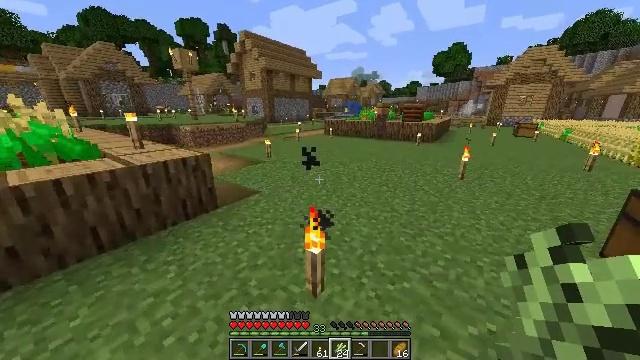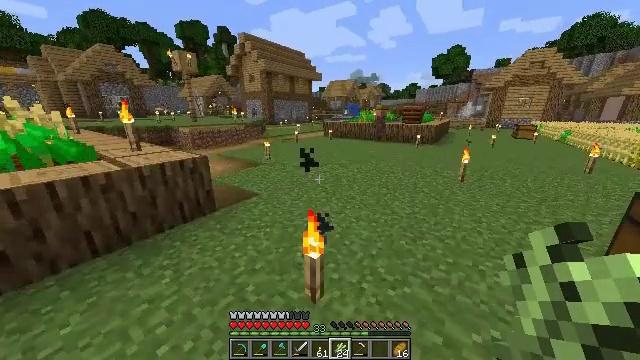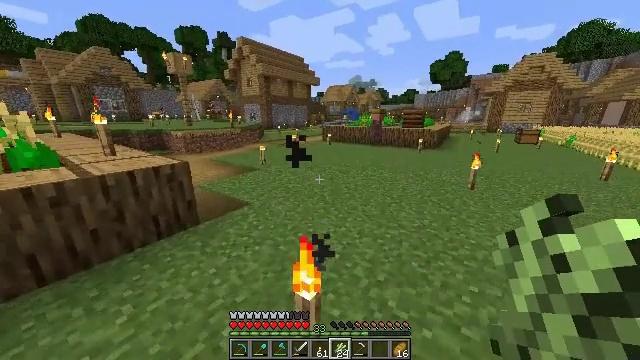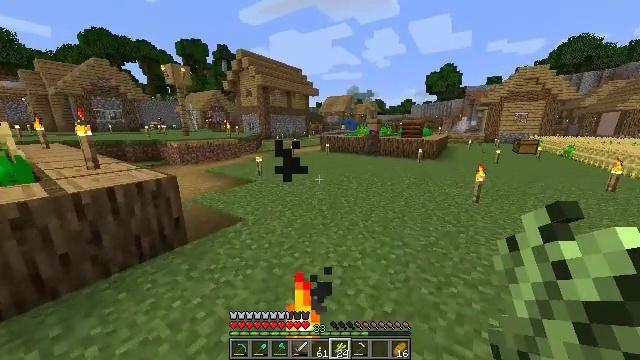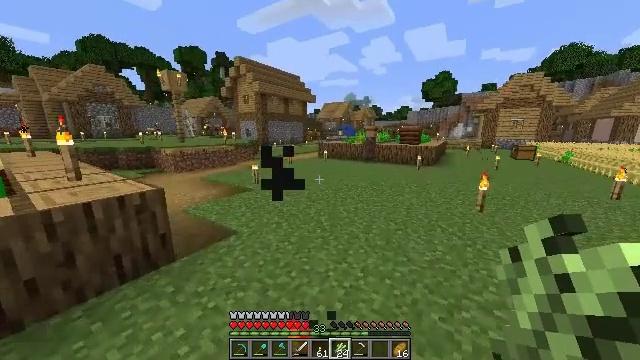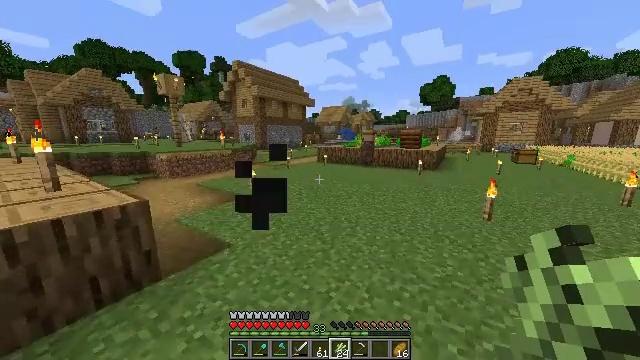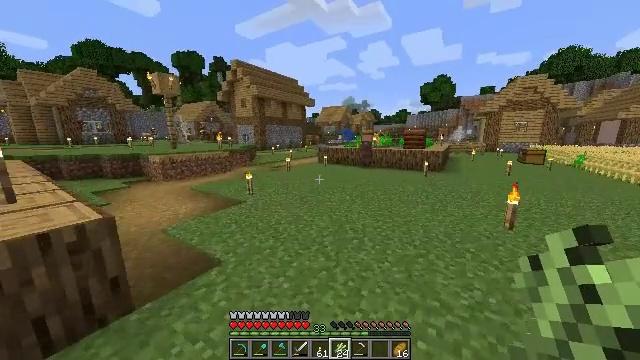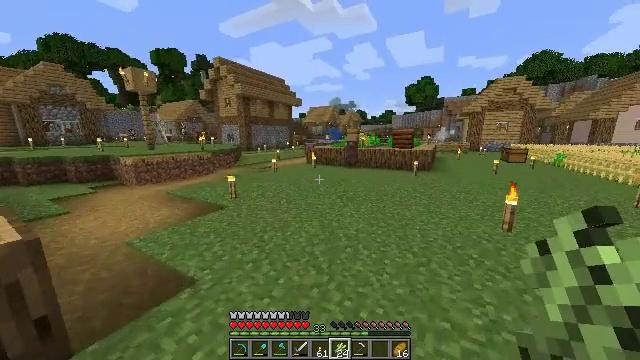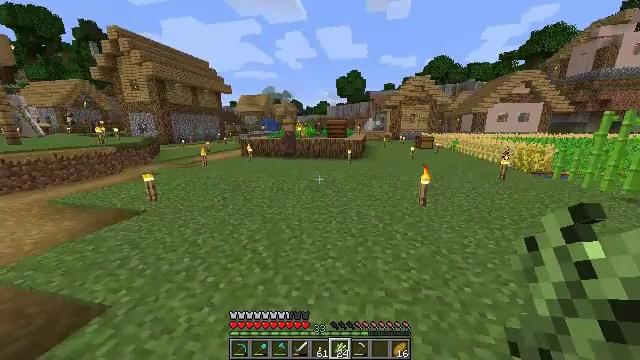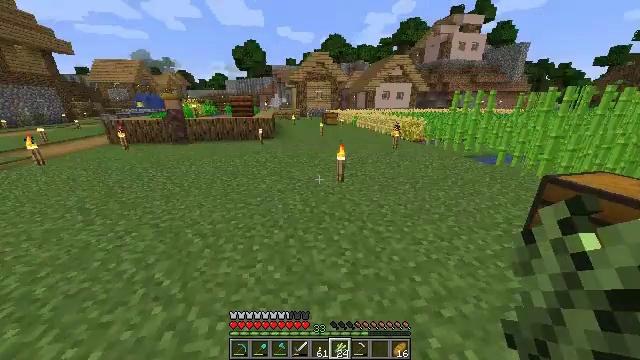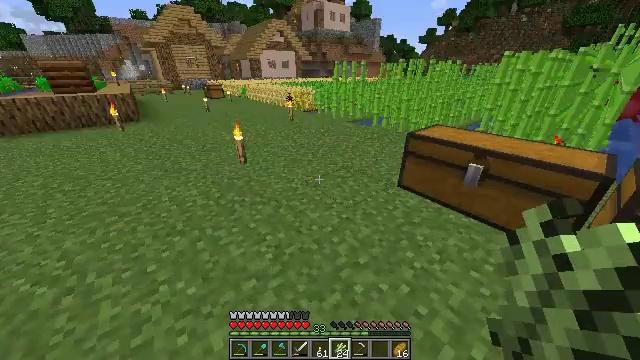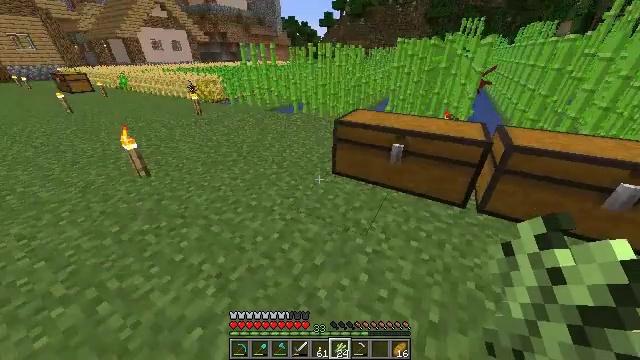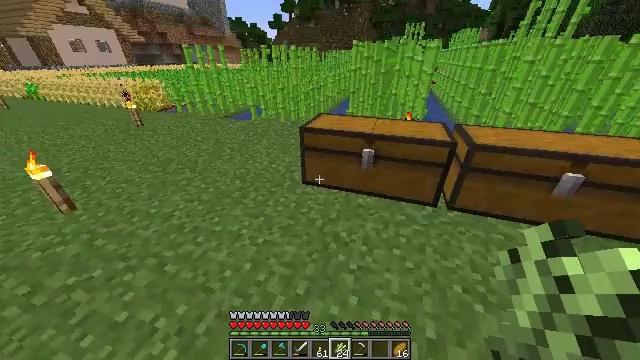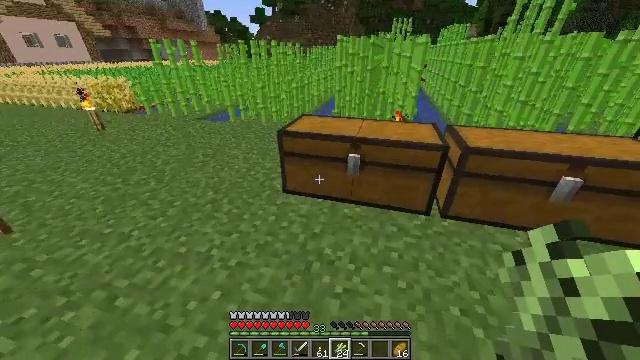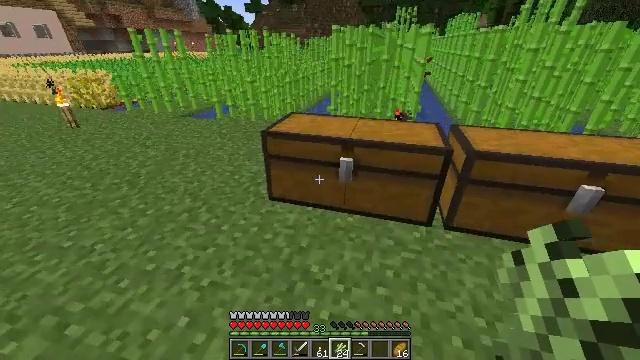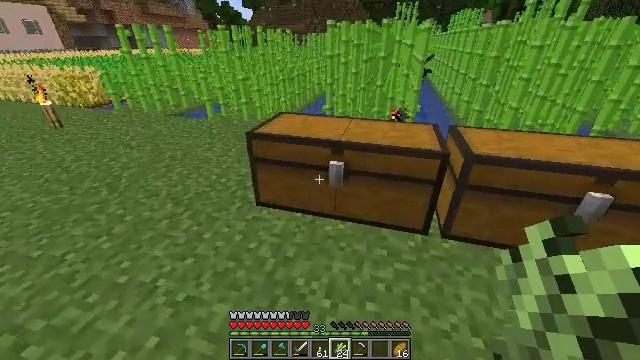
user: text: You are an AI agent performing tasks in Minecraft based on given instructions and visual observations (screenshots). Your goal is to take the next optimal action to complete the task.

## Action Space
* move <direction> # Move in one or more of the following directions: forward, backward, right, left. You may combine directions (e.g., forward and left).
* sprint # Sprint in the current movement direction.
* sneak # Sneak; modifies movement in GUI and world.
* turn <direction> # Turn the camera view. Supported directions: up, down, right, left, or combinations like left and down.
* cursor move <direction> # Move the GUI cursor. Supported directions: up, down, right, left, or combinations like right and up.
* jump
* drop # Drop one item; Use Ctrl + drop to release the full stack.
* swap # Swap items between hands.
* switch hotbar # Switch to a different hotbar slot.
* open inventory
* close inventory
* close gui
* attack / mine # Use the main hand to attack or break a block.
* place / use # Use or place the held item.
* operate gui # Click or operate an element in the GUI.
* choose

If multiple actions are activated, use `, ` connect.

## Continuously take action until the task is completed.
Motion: motion action
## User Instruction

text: Break the sugar cane.
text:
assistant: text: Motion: move forward
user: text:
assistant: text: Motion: move forward
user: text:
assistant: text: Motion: move forward, turn up
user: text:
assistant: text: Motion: move forward, sprint, turn up
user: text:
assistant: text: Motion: move forward, sprint, turn up
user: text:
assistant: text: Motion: move forward, sprint
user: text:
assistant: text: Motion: move forward, sprint, turn right
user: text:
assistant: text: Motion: move forward, sprint, turn right and down
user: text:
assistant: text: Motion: move forward, sprint, turn right and down
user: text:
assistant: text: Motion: move forward, turn right and down
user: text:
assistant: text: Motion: move forward, turn right and down
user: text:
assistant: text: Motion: move right, turn right
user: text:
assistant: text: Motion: move forward and move right, turn right
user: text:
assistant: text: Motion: move forward and move right
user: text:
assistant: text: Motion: move forward and move right
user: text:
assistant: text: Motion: move forward and move right
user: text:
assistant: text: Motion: move forward and move right
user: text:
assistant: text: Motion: move forward and move right
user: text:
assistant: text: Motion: move forward and move right, turn left and down
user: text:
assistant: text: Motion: turn left and down, use / place
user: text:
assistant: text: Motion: use / place
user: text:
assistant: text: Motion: no_op
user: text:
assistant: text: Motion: no_op
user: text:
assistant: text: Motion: no_op
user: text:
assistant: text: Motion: cursor move left, open gui
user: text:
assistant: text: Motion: cursor move right
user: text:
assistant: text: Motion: no_op
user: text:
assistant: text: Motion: no_op
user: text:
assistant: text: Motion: no_op
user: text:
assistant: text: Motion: cursor move right